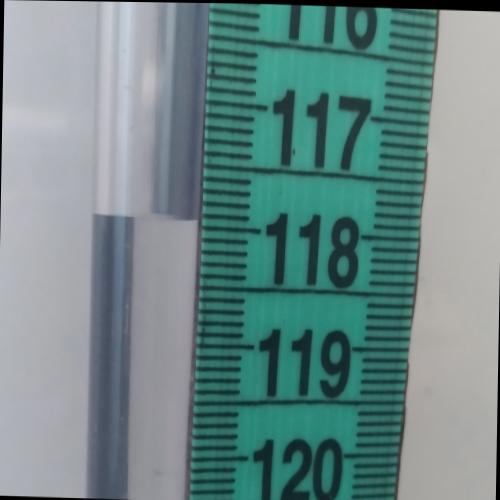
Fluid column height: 117.9 cm